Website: bh-photo
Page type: customer-info-address
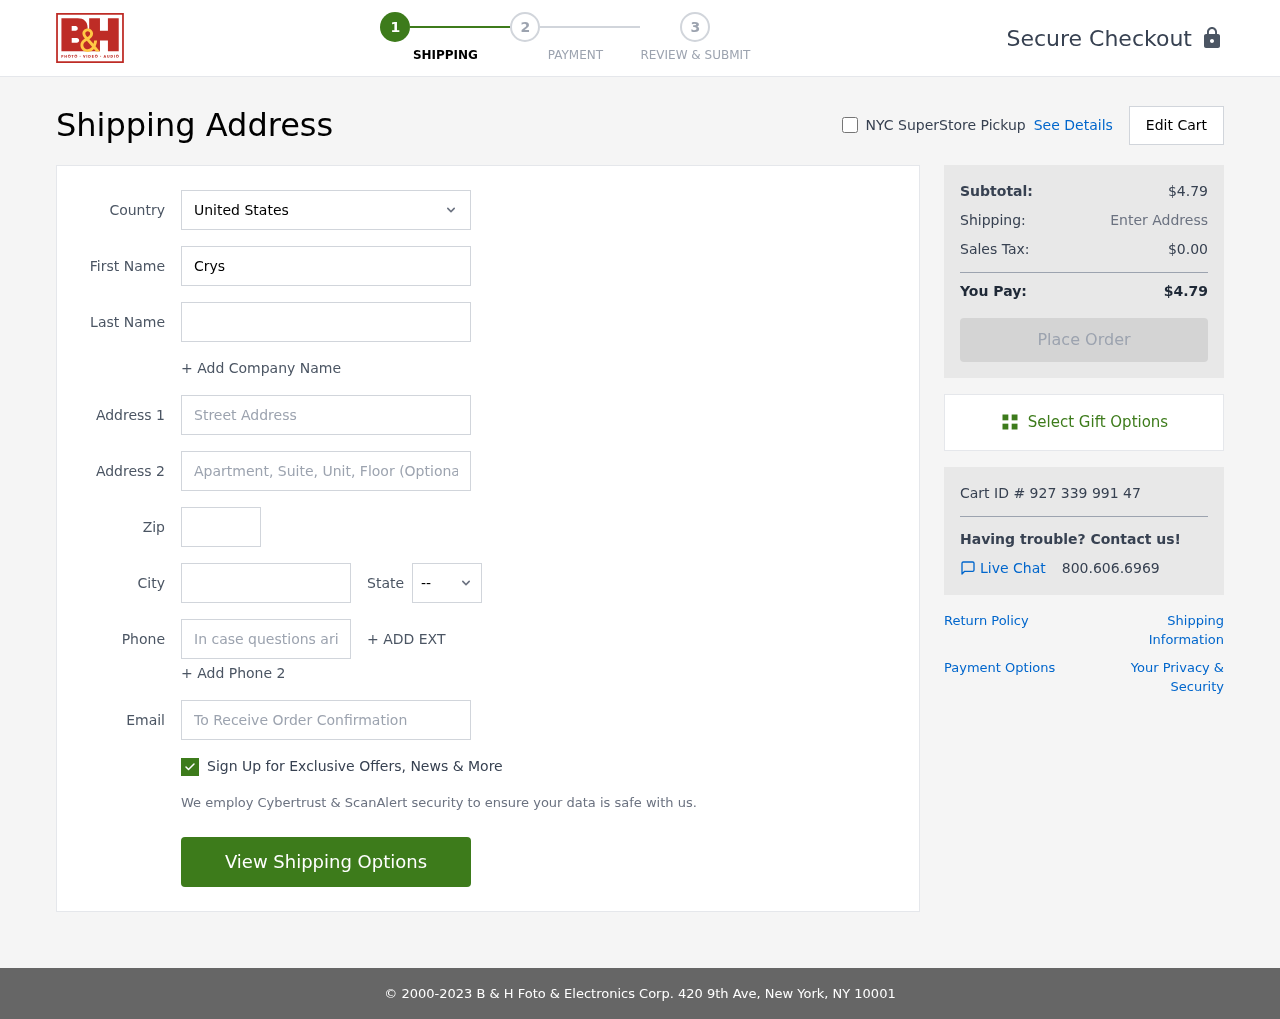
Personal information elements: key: PII_CITY
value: Sarahland
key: PII_COUNTRY
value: United States
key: PII_EMAIL
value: crystalsmith@hotmail.com
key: PII_FIRSTNAME
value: Crystal
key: PII_LASTNAME
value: Smith
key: PII_PHONE
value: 8277867615
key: PII_POSTCODE
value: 51712
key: PII_STATE_ABBR
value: MS
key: PII_STREET
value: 384 Philip Road
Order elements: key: ORDER_SUBTOTAL
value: $4.79
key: ORDER_TAX
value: $0.00
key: ORDER_TOTAL
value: $4.79
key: ORDER_ID
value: Cart ID # 927 339 991 47